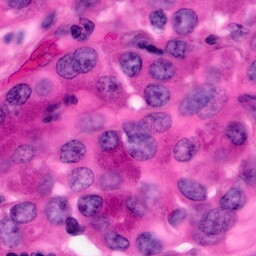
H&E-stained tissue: Pancreatic